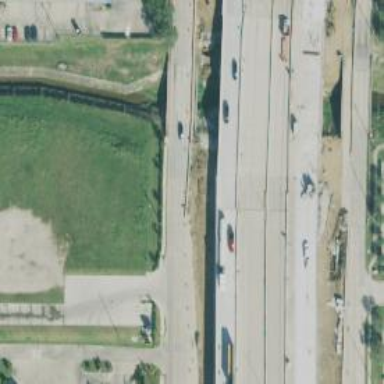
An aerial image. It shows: There is secondary road bridge with frontage road.